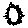
Label: sun